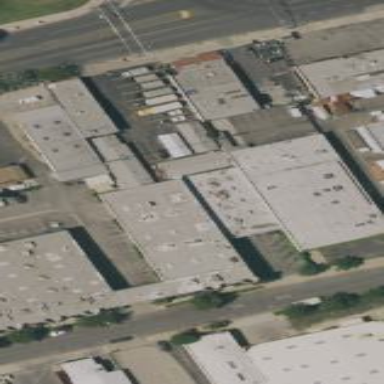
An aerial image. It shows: Industrial building.